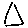
Label: triangle